Field crop: maize
Growth stage: 2
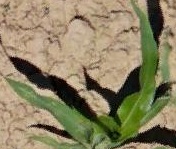
Species: maize